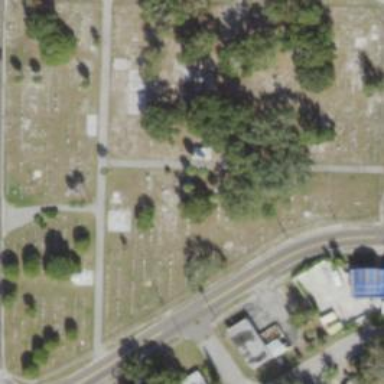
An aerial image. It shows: Cemetery.